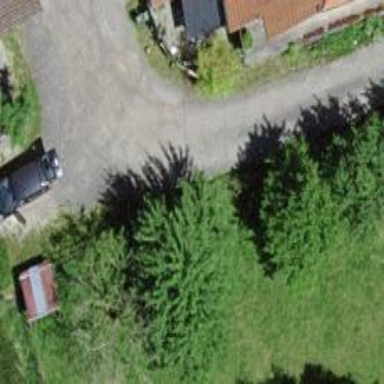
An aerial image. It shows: Driveway leading to service road.